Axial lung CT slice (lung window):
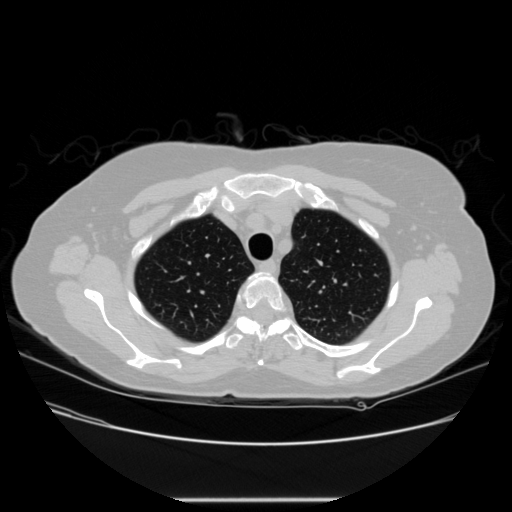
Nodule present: no